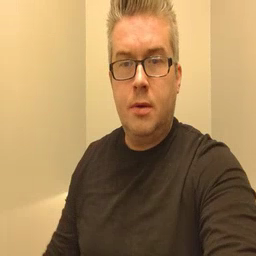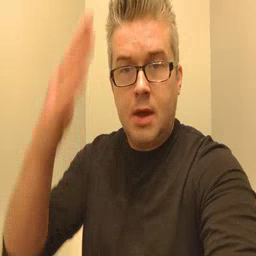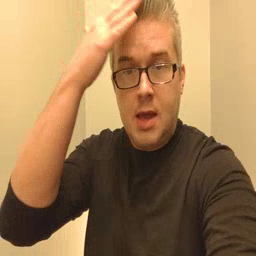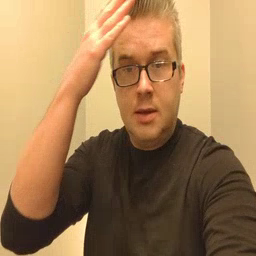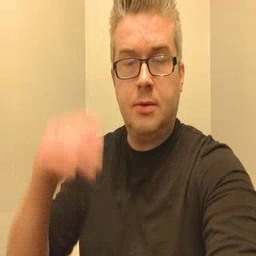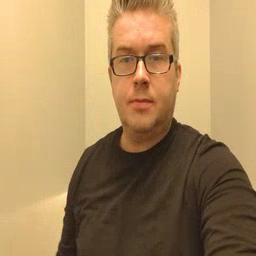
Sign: hat